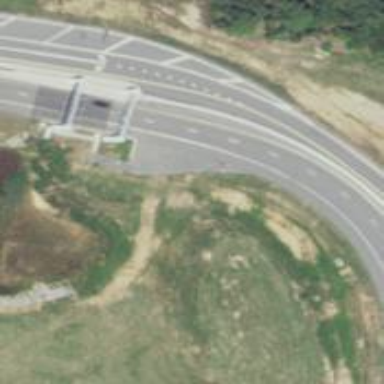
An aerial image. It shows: Asphalt driveway road designated for service vehicles. It serves as the maintenance access road for toll gantry.